Question: I have made a sample voting system here: <URL>
However after repeated attempts I couldn't get it to style the way I want because the developer has used way too many divs here. Either the font becomes too big or gets overlapped with the number or goes out of proportion, etc.
I want it to look something like this:

And here is my code:
'''
<!DOCTYPE html>
<head>
<title>Sample Polling System</title>
<script type="text/javascript" src="jquery.js"></script>
<script type="text/javascript">
$(function() {
$(".vote").click(function()
{
var id = $(this).attr("id");
var name = $(this).attr("name");
var dataString = 'id='+ id ;
var parent = $(this);
if(name=='up')
{
$(this).fadeIn(200).html('<img src="dot.gif" align="absmiddle">');
$.ajax({
type: "POST",
url: "up_vote.php",
data: dataString,
cache: false,
success: function(html)
{
parent.html(html);
}
});
}
else
{
$(this).fadeIn(200).html('<img src="dot.gif" align="absmiddle">');
$.ajax({
type: "POST",
url: "down_vote.php",
data: dataString,
cache: false,
success: function(html)
{
parent.html(html);
}
});
}
return false;
});
});
</script>
<style type="text/css">
body
{
font-family:'Georgia', Times New Roman, Times, serif;
}
#main
{
height:100px;
width:800px;
}
a
{
color:#DF3D82;
text-decoration:none;
}
a:hover
{
color:#DF3D82;
text-decoration:underline;
}
.up
{
height:40px; font-size:24px; text-align:center; background-color:gray; margin-bottom:2px;
-moz-border-radius: 6px;-webkit-border-radius: 6px;
}
.up a
{
color:#FFFFFF;
text-decoration:none;
}
.up a:hover
{
color:#FFFFFF;
text-decoration:none;
}
.down
{
height:40px; font-size:24px; text-align:center; background-color:gray; margin-top:2px;
-moz-border-radius: 6px;-webkit-border-radius: 6px;
}
.down a
{
color:#FFFFFF;
text-decoration:none;
}
.down a:hover
{
color:#FFFFFF;
text-decoration:none;
}
.box1
{
float:left; height:80px; width:50px;
}
.box2
{
float:left; width:440px; text-align:left;
margin-left:10px;height:60px;margin-top:10px;
font-size:18px;
}
img
{
border:none;
padding-top:7px;
}
</style>
</head>
<body>
<div align="center">
<h3>Sample Polling System</h3><hr>
<?php
include('config.php');
$sql=mysql_query("SELECT * FROM Messages LIMIT 9");
while($row=mysql_fetch_array($sql))
{
$msg=$row['msg'];
$mes_id=$row['mes_id'];
$up=$row['up'];
$down=$row['down'];
?>
<div id="main">
<div class="box1">
<div class='up'><a href="" class="vote" id="<?php echo $mes_id; ?>" name="up"><?php echo $up; ?></a><!--Tried placing here, didn't work--></div>
<div class='down'><a href="" class="vote" id="<?php echo $mes_id; ?>" name="down"><?php echo $down; ?></a></div>
</div><!-- tried to put this box below box2 but still didn't work -->
<div class='box2' ><?php echo $msg; ?></div>
</div><!-- tried atleast 10 permutations and combinations, couldn't get it work-->
<hr>
<?php
}
?>
</div>
</body>
</html>
'''
Please help me get the effect I want to achieve.
Thank You
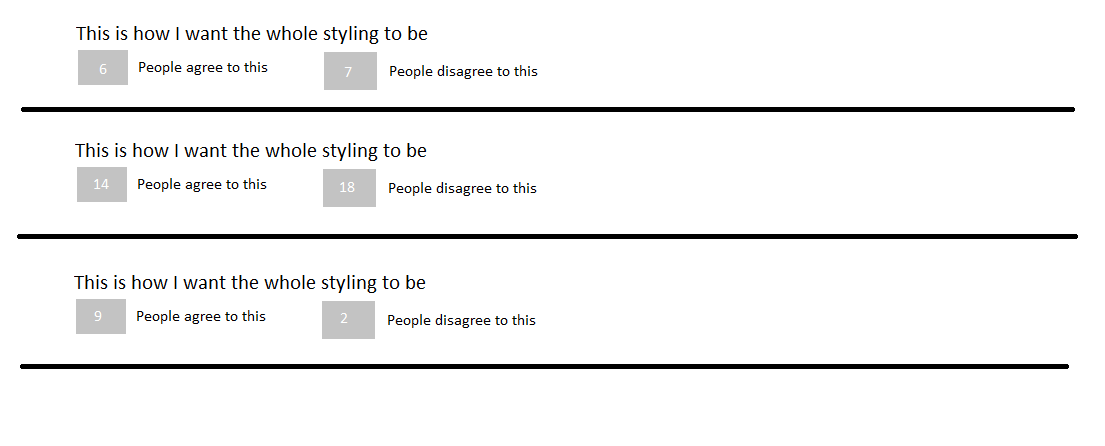
Answer: I fixed your code:
'''
<!DOCTYPE html>
<head>
<title>Sample Polling System</title>
<script type="text/javascript" src="jquery.js"></script>
<script type="text/javascript">
$(function() {
$(".vote").click(function()
{
var id = $(this).attr("id");
var name = $(this).attr("name");
var dataString = 'id='+ id ;
var parent = $(this);
if(name=='up')
{
$(this).fadeIn(200).html('<img src="dot.gif" align="absmiddle">');
$.ajax({
type: "POST",
url: "up_vote.php",
data: dataString,
cache: false,
success: function(html)
{
parent.html(html);
}
});
}
else
{
$(this).fadeIn(200).html('<img src="dot.gif" align="absmiddle">');
$.ajax({
type: "POST",
url: "down_vote.php",
data: dataString,
cache: false,
success: function(html)
{
parent.html(html);
}
});
}
return false;
});
});
</script>
<style type="text/css">
body
{
font-family:'Georgia', Times New Roman, Times, serif;
}
#main
{
width:800px;
overflow:hidden;
}
a
{
color:#DF3D82;
text-decoration:none;
}
a:hover
{
color:#DF3D82;
text-decoration:underline;
}
.up
{
height:40px; font-size:24px; text-align:center; background-color:gray; margin-bottom:2px;
-moz-border-radius: 6px;-webkit-border-radius: 6px; float:left; width:40px;
}
.up a
{
color:#FFFFFF;
text-decoration:none;
}
.up a:hover
{
color:#FFFFFF;
text-decoration:none;
}
.down
{
height:40px; font-size:24px; text-align:center; background-color:gray; margin-top:2px;
-moz-border-radius: 6px;-webkit-border-radius: 6px; float:left; margin-left:40px; width:40px;
}
.down a
{
color:#FFFFFF;
text-decoration:none;
}
.down a:hover
{
color:#FFFFFF;
text-decoration:none;
}
.box1
{
float:left; clear:both;
}
.box2
{
float:left; width:440px; text-align:left;
font-size:18px;
}
img
{
border:none;
padding-top:7px;
}
</style>
</head>
<body>
<div align="center">
<h3>Sample Polling System</h3><hr>
<?php
include('config.php');
$sql=mysql_query("SELECT * FROM Messages LIMIT 9");
while($row=mysql_fetch_array($sql))
{
$msg=$row['msg'];
$mes_id=$row['mes_id'];
$up=$row['up'];
$down=$row['down'];
?>
<div id="main">
<div class='box2' ><?php echo $msg; ?></div>
<div class="box1">
<div class='up'><a href="" class="vote" id="<?php echo $mes_id; ?>" name="up"><?php echo $up; ?></a></div><span style="margin-top:10px; float:left; margin-left:10px;">People Agree to This</span>
<div class='down'><a href="" class="vote" id="<?php echo $mes_id; ?>" name="down"><?php echo $down; ?></a></div><span style=" margin-top:10px; float:left; margin-left:10px;">People Disagree to This</span>
</div><!-- tried to put this box below box2 but still didn't work -->
</div><!-- tried atleast 10 permutations and combinations, couldn't get it work-->
<hr>
<?php
}
?>
</div>
</body>
</html>
'''
Check it out <URL>
'#box2' which is the title was placed above '#box1', I gave it a 'float:left;' and '#box1' got a 'float:left;' and a 'clear:both;' so it can show up on a new line.
I added a 'span' beside every gray box, the first says , the other , they were given a 'float:left;' to lay beside the gray boxes, and some 'margin-left'. I removed some 'height' properties.